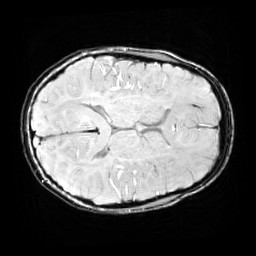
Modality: SWI
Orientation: axial
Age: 10
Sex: female
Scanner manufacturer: siemens
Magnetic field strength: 3 T
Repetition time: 0.027 s
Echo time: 0.02 s